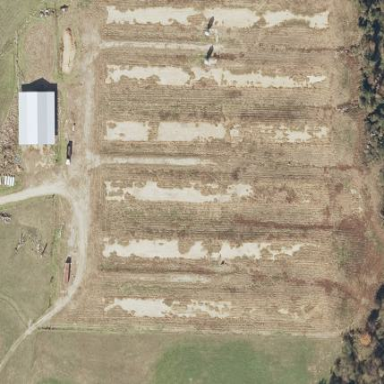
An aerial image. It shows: Poultry farmyard.